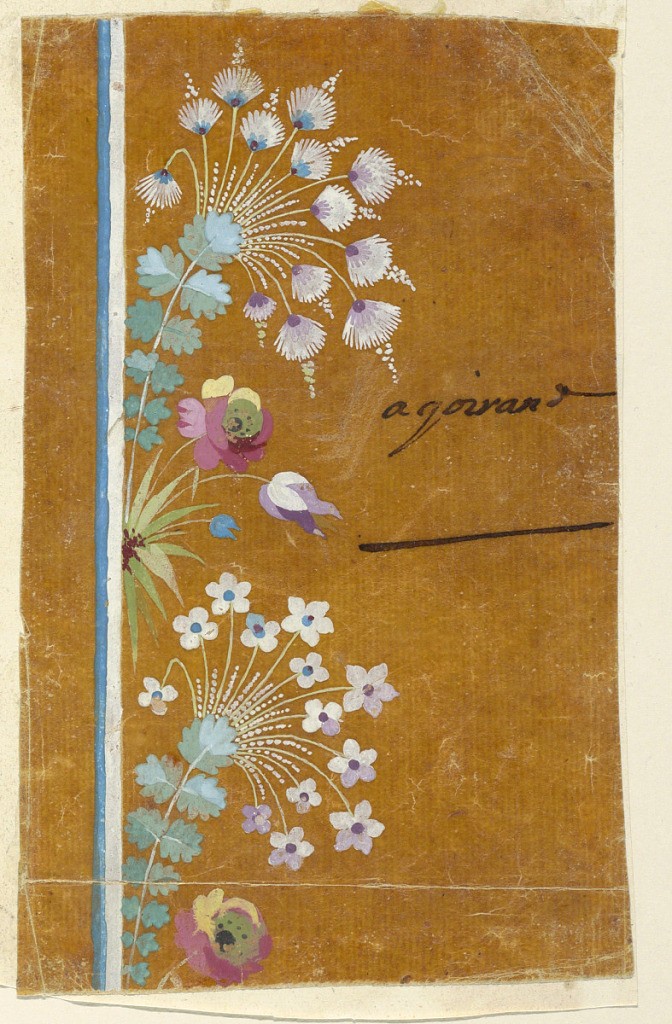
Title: Project for an embroidered vertical border
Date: ca. 1808
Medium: Incised lines, gouache colors, glazed heavy paper
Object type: Drawing
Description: A flower spray and a plant are to alternate growing from two stripes. Written with ink at right: agoirand.